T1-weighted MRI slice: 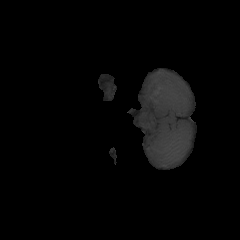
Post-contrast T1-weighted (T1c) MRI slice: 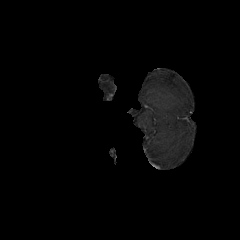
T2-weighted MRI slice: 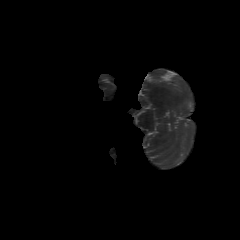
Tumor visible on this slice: no